Interaction volume radius: 10 \u00c5
Interaction volume height: 10 \u00c5
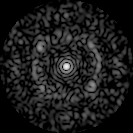
Disorder parameter: 0.7277